Brain MRI, modality: hrT2
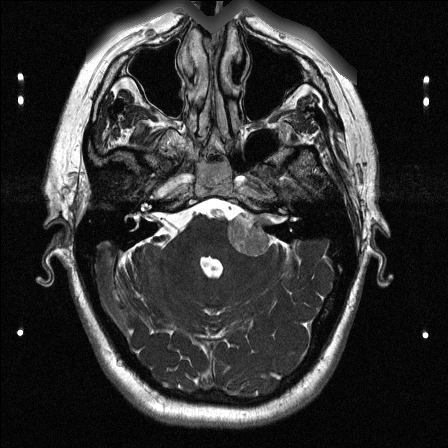